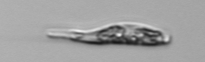
Label: Euglena